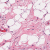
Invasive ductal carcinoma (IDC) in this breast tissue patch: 0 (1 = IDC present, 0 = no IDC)